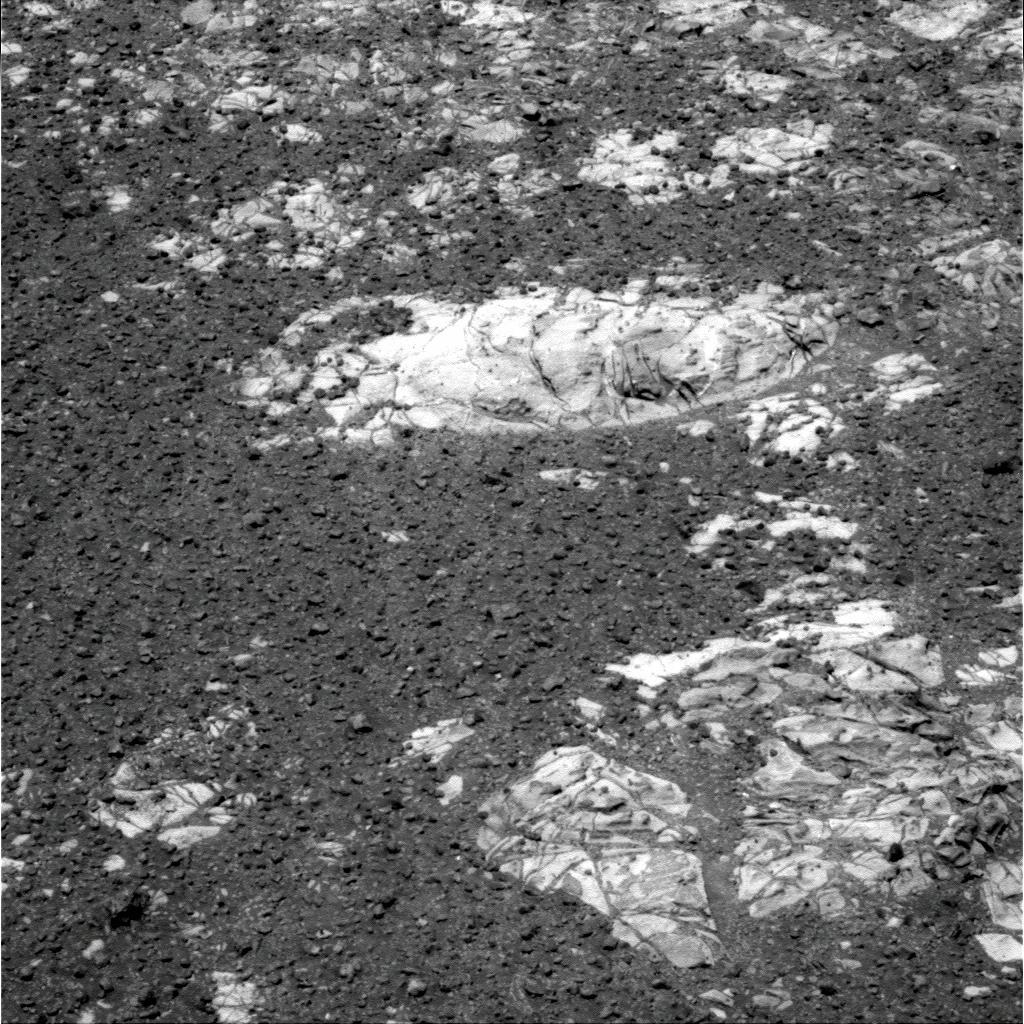
Terrain classes present: Bedrock, Gravel / Sand / Soil, Rock, Shadow